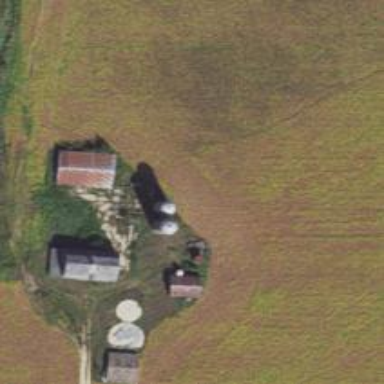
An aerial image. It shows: Silo.